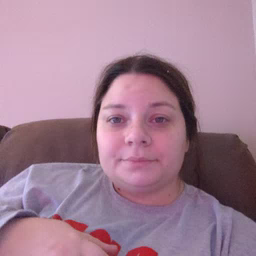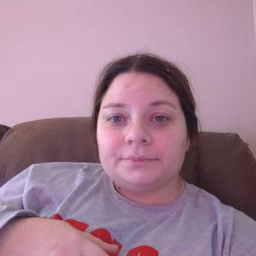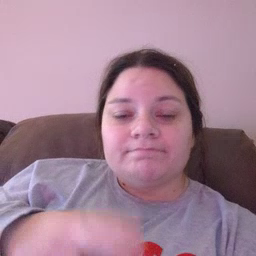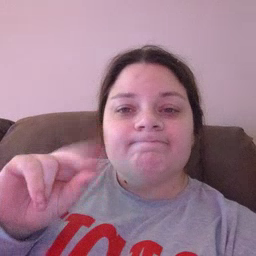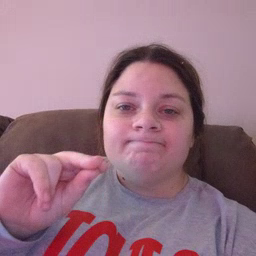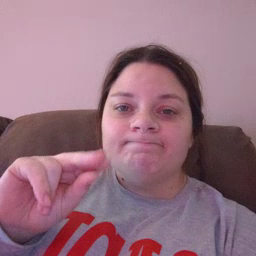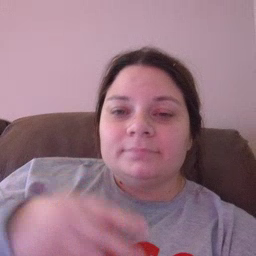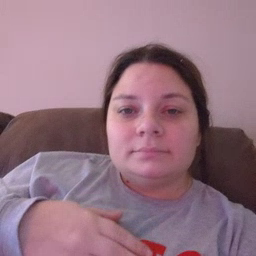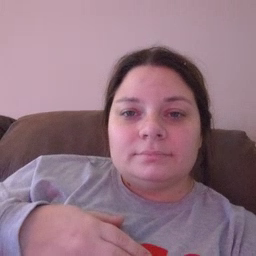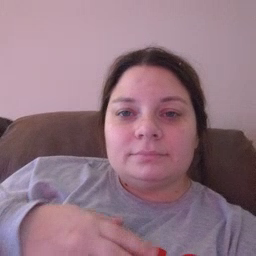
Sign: no